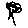
Label: tree